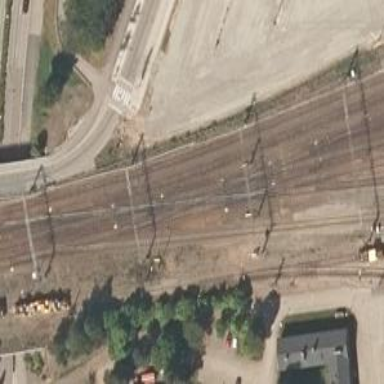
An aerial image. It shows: Railway track with continuous electrified contact lines.